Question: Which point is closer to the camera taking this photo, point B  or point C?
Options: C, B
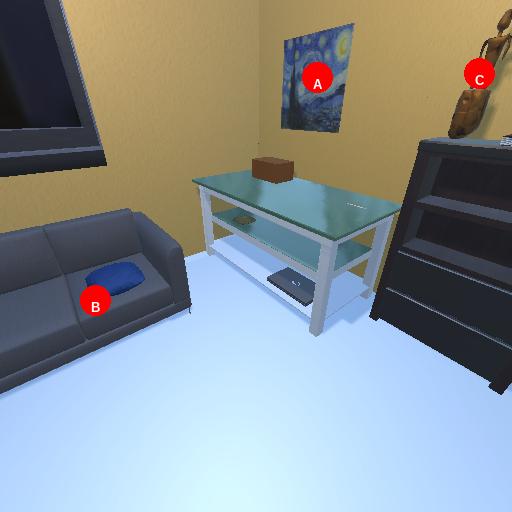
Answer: C